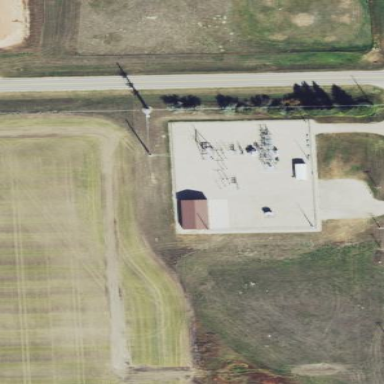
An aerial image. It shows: Power substation enclosed by fence.